Interaction volume radius: 5 \u00c5
Interaction volume height: 40 \u00c5
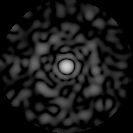
Disorder parameter: 0.8187